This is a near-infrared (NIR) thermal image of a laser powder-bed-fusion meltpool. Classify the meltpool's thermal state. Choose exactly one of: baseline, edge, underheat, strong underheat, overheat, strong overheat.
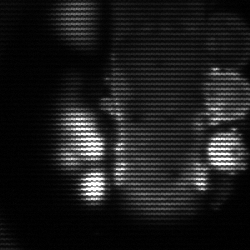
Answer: strong underheat